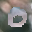
Label: 0